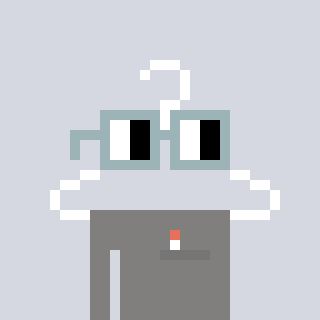
a pixel art character with square dark gray glasses, a hanger-shaped head and a bluegrey-colored body on a cool background